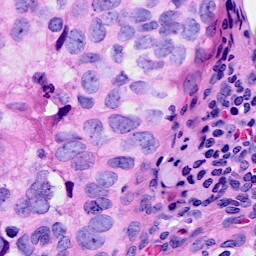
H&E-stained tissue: Breast